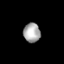
Tissue: lung
Cell type: Myeloid cells
Senescence score: 0.614
Nuclear area (px): 319
Mean DAPI intensity: 168.599